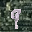
Label: 9